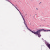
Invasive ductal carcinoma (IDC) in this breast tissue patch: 0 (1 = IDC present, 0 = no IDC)